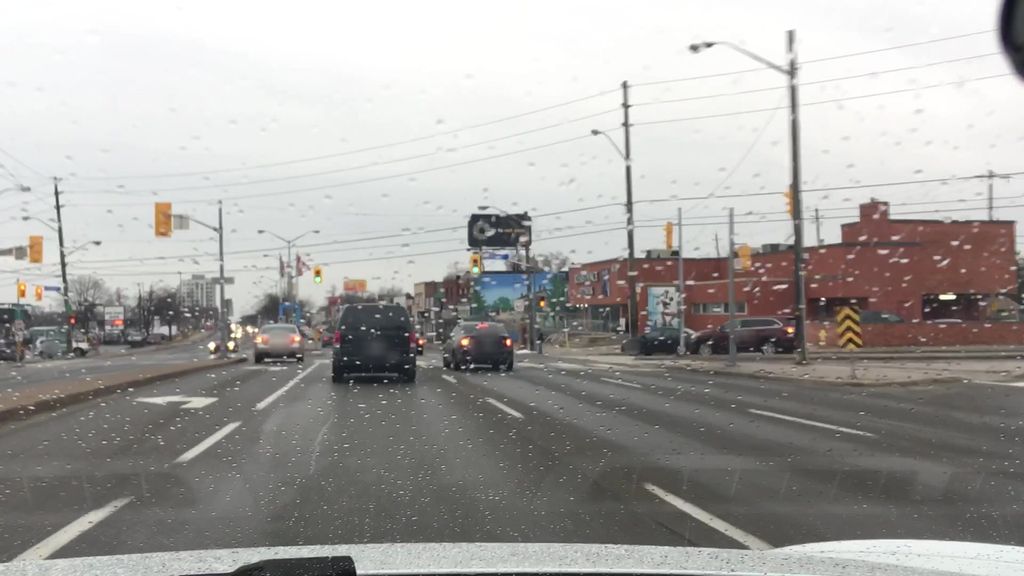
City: toronto